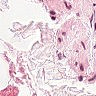
Metastatic tissue present: no